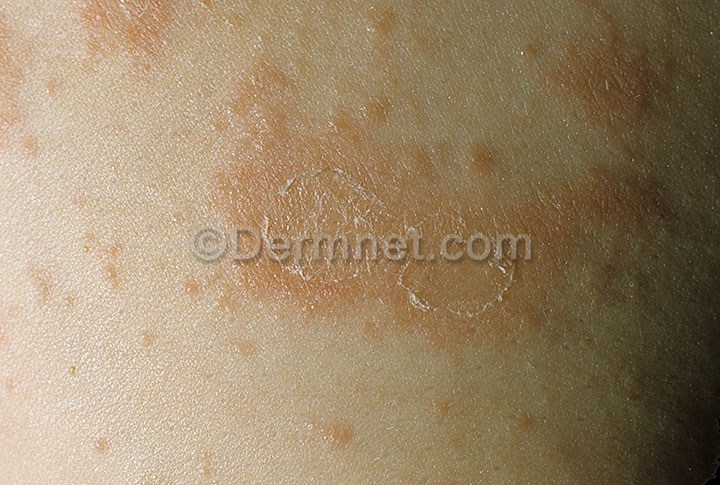
Disease: Psoriasis pictures Lichen Planus and related diseases